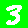
Digit: 3